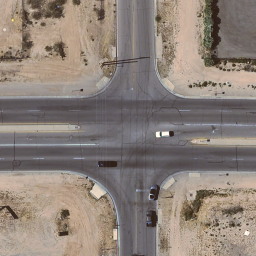
Label: intersection